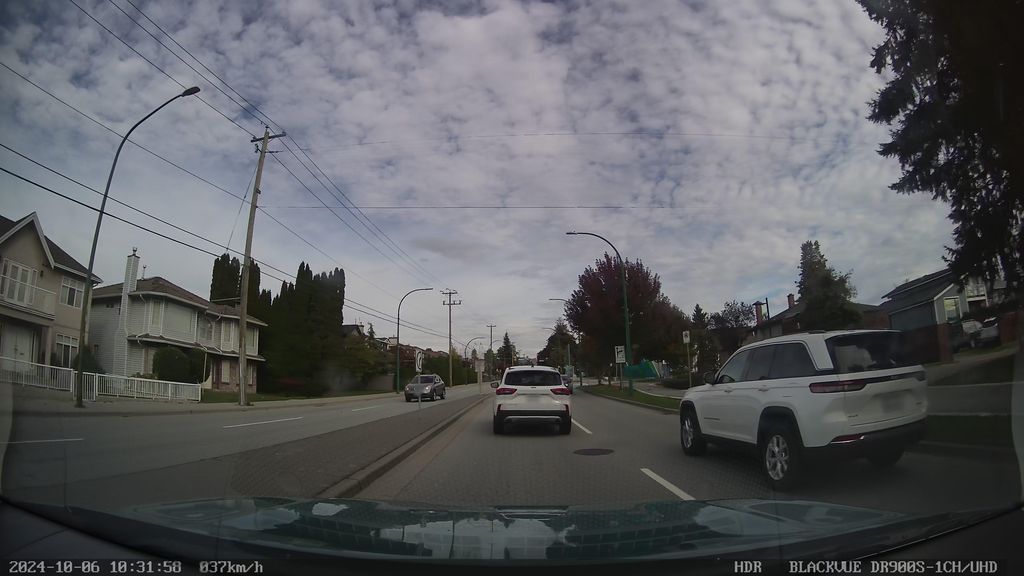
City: vancouver